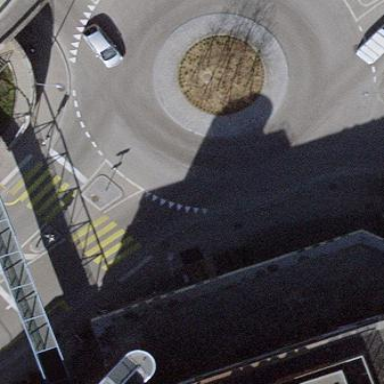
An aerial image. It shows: Tertiary road with asphalt surface leading to roundabout junction.